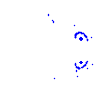
Particle: kaon